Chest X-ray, AP view. Patient: 53 years old, sex M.
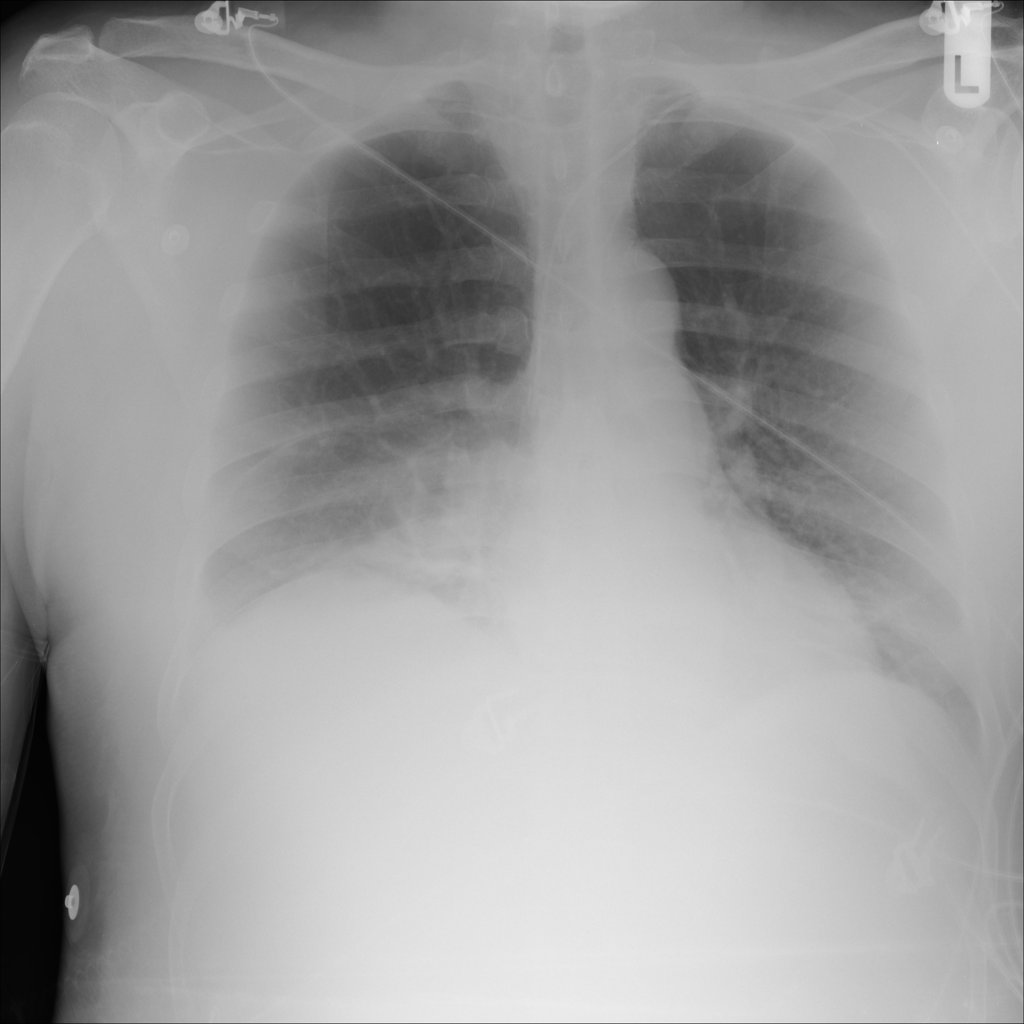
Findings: Atelectasis, Pneumonia